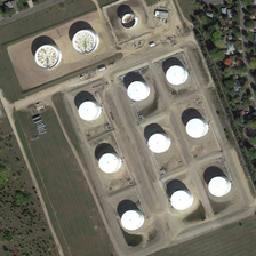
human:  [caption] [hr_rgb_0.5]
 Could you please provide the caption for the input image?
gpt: a dozen of storage tanks are surrounded by paths and two rows of houses .

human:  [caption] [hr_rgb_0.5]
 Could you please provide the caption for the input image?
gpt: There is a white reservoir near the two rows of tree houses.

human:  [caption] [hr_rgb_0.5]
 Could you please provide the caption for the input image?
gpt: There are some white storage tanks near the two rows of tree houses.

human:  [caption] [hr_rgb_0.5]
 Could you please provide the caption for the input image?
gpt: There are some white tanks near the house with two rows of trees.

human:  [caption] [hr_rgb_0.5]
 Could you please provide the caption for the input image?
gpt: There is a white oil storage tank near two rows of trees.